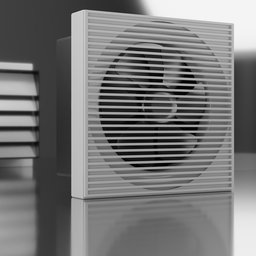
Label: appliances